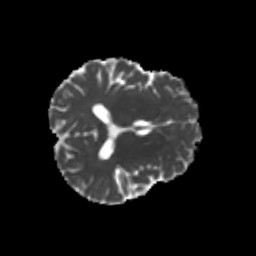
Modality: MD
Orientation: axial
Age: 25
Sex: male
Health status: healthy
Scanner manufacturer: philips
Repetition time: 7.388 s
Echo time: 0.08599 s